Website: crate-barrel
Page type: account-selection
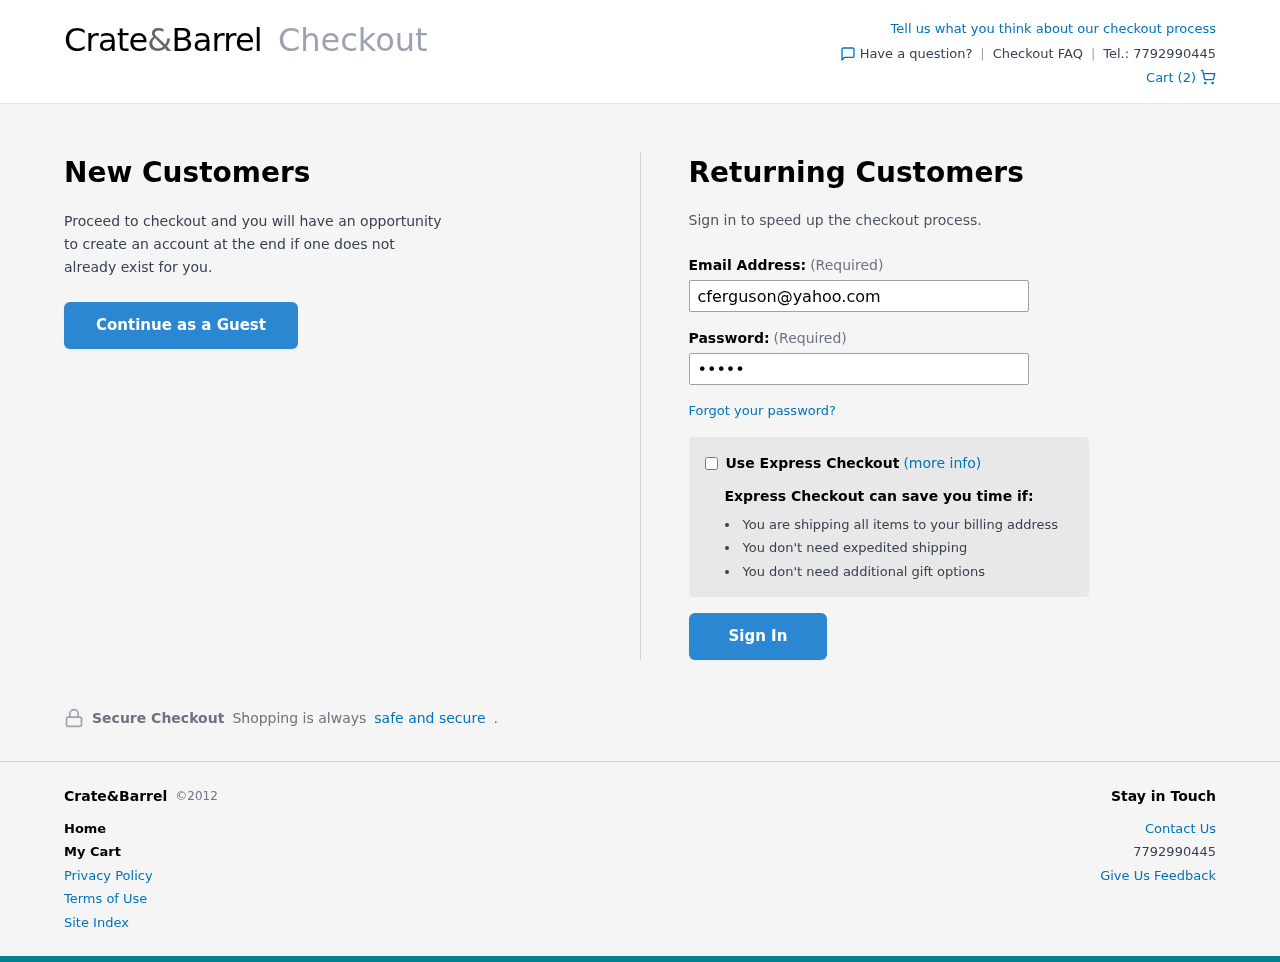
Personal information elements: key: PII_EMAIL
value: cferguson@yahoo.com
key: PII_PHONE
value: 7792990445
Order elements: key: ORDER_NUM_ITEMS
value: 2